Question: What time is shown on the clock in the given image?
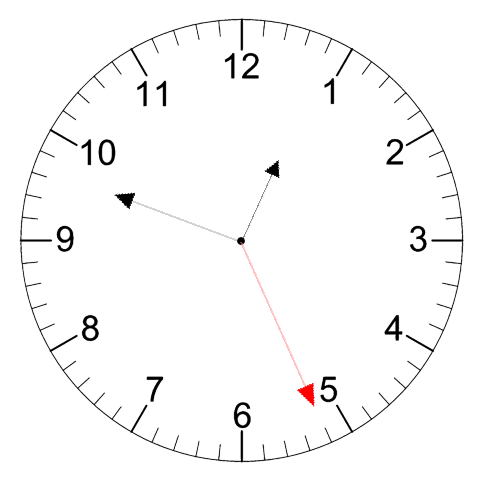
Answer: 12:48:26